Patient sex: M
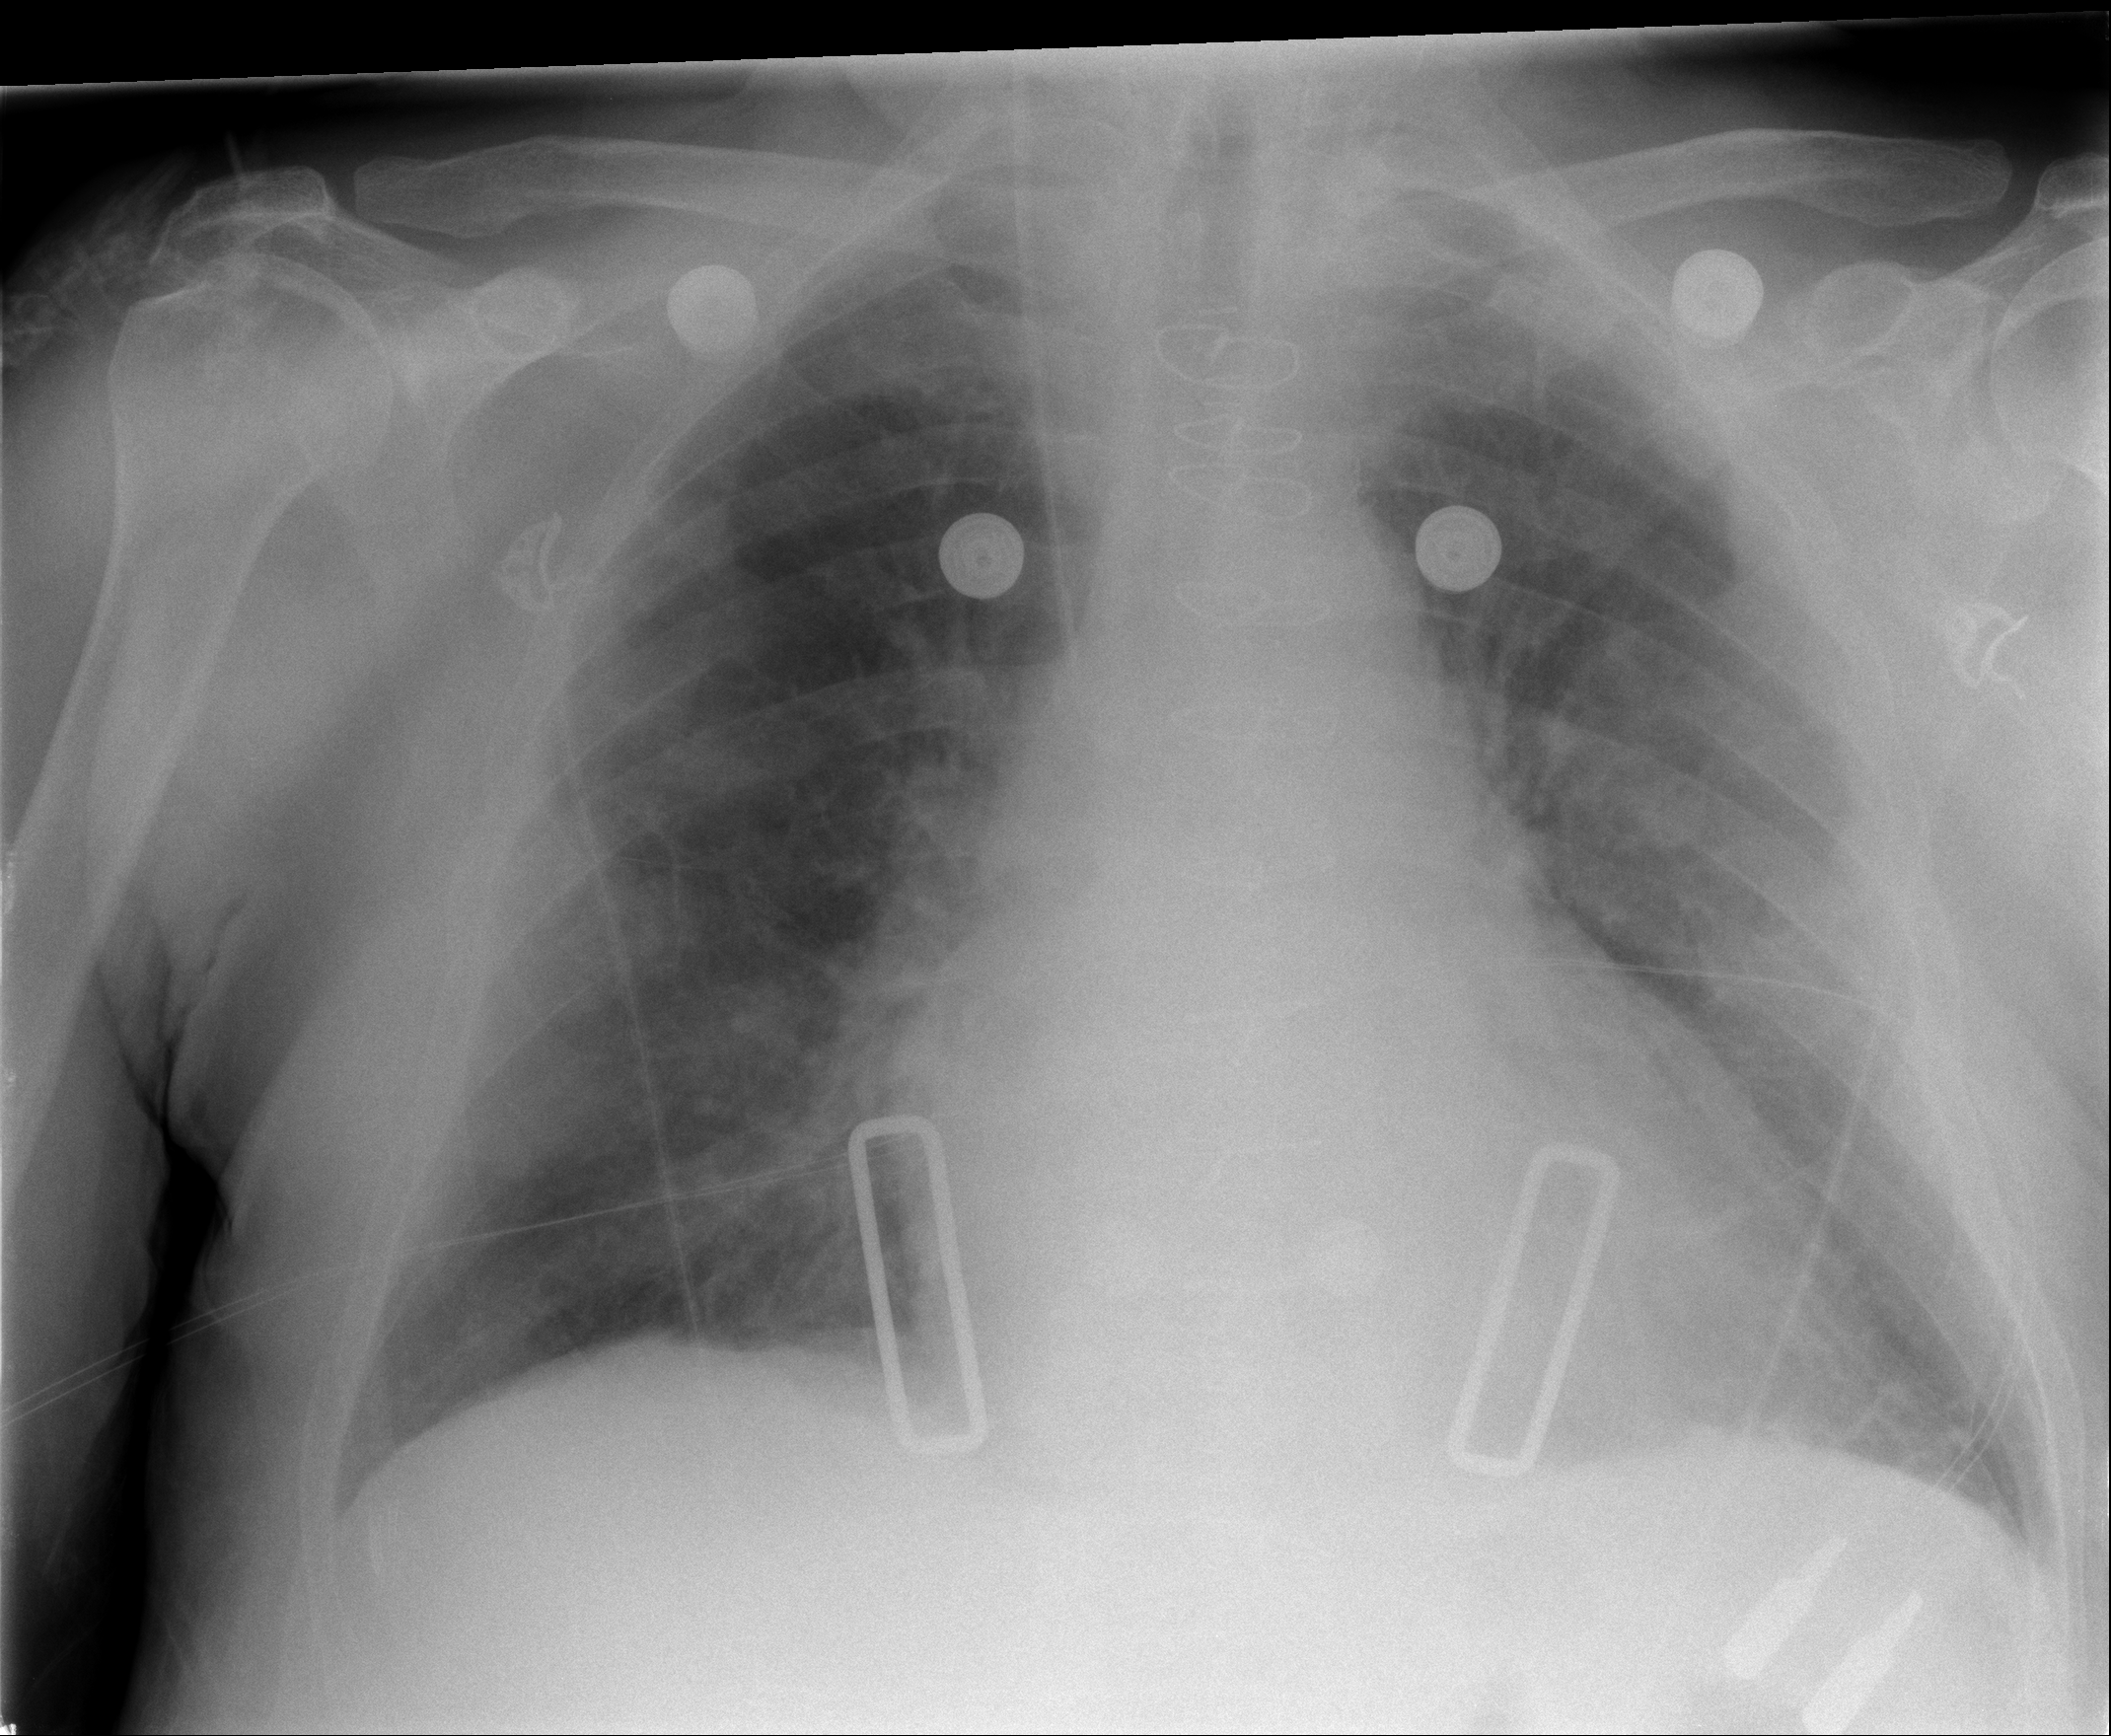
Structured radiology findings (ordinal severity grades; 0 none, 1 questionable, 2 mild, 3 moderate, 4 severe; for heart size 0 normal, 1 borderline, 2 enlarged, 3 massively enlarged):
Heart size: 1
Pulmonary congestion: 2
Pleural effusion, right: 0
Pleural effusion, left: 2
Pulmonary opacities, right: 1
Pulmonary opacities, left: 1
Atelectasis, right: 2
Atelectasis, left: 2